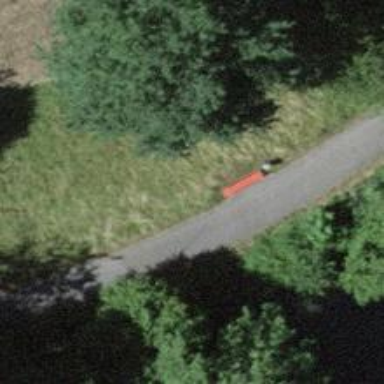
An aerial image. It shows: Bench.